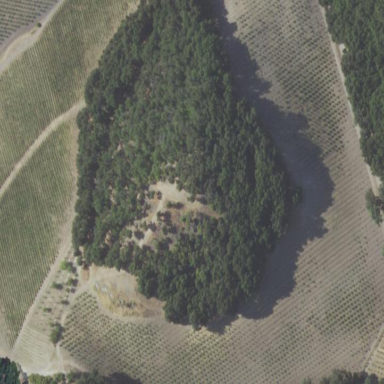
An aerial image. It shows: Vineyard with grape crops.